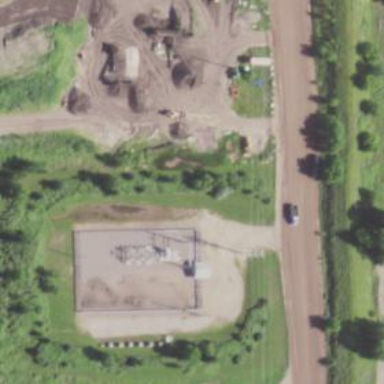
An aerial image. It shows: Power tower.